Question: I added the launch images in the target settings as shown in this picture:

When I click the little eye icons, the correct image shows.
The images are in the project root.
But, they don't display when I try it in the simulator or on the device.
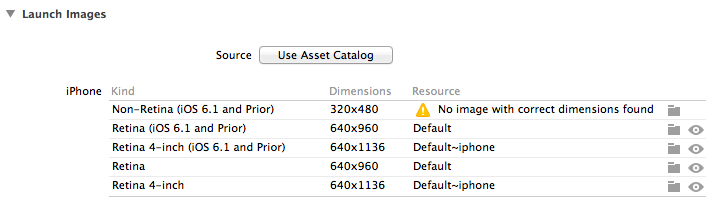
Answer: tri to cancel and reinstall the app on the simulator